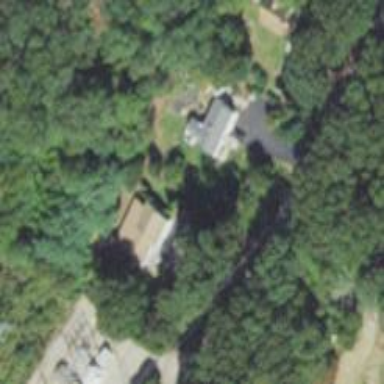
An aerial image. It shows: Residential driveway.